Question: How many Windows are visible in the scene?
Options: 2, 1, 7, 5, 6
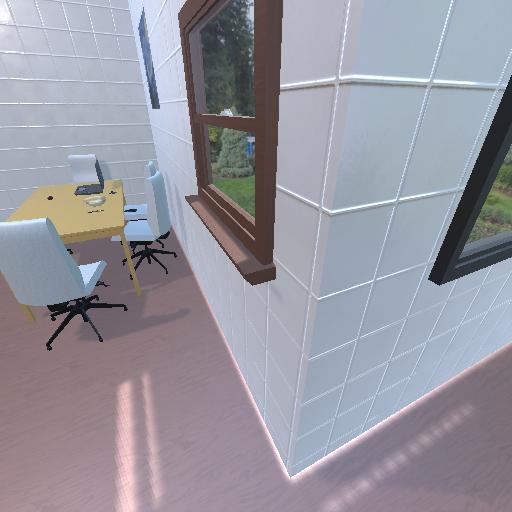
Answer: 2